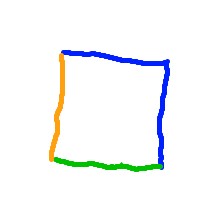
Shape: square